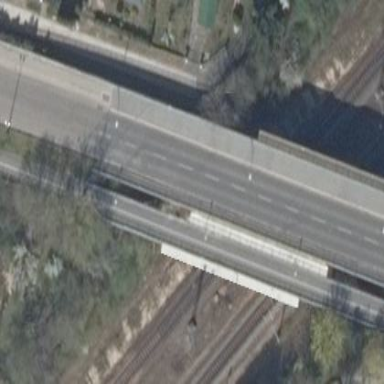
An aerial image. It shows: Man-made bridge.